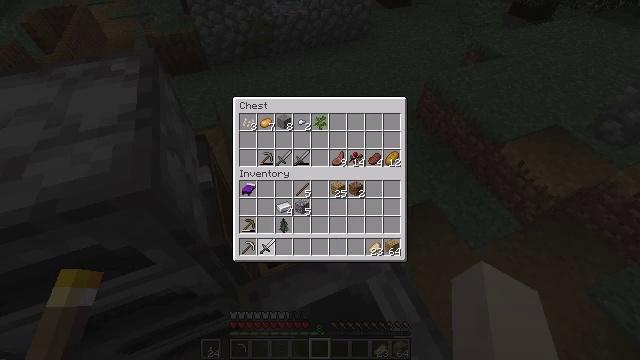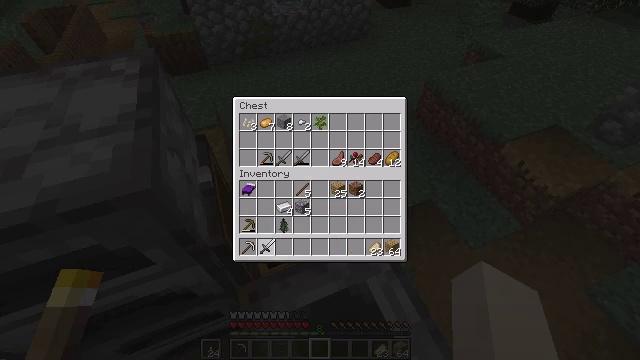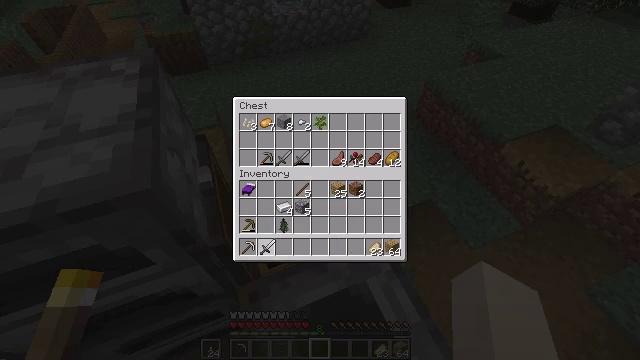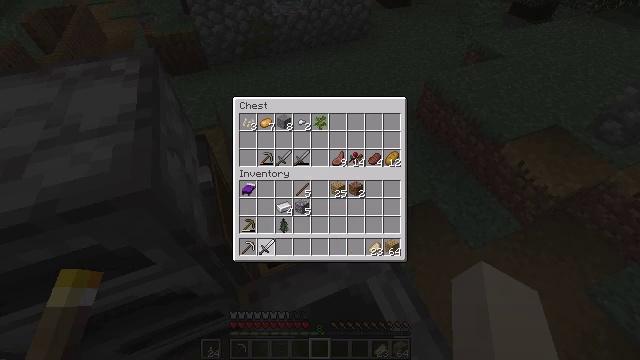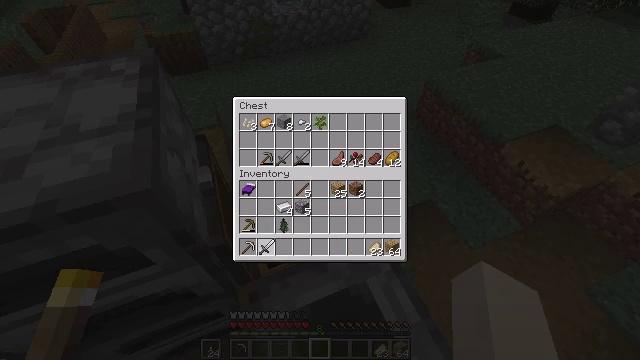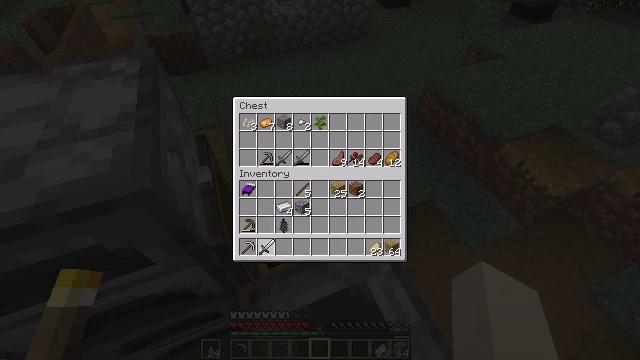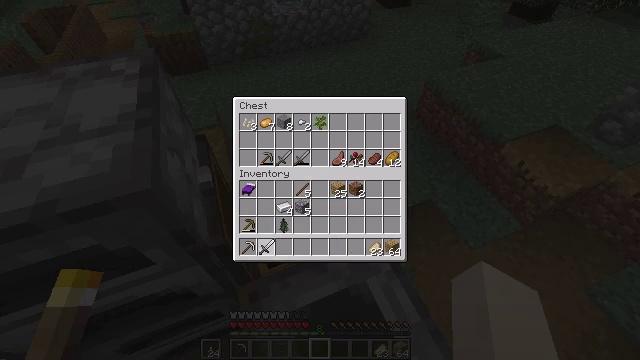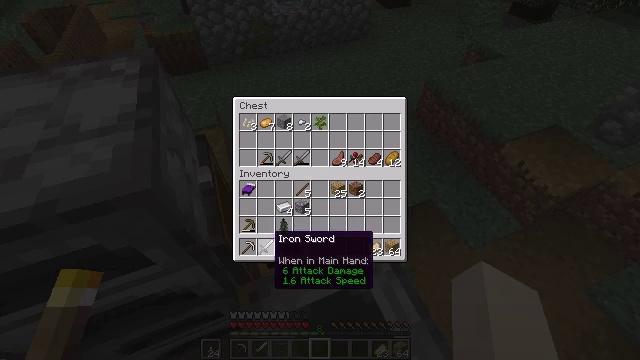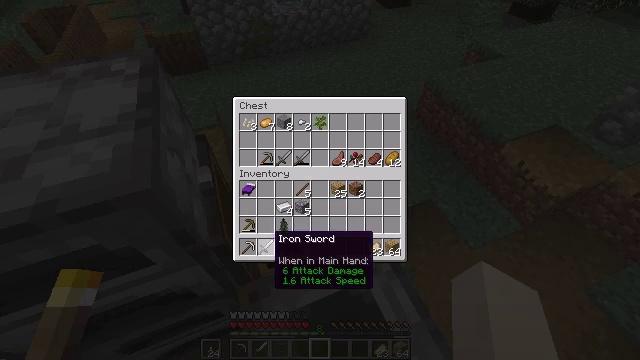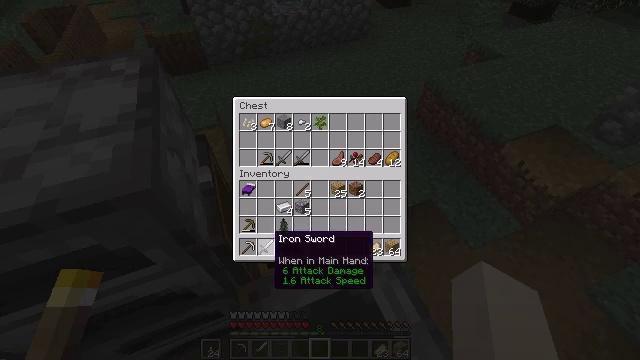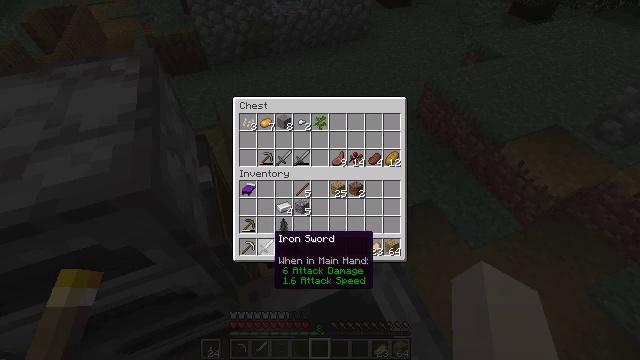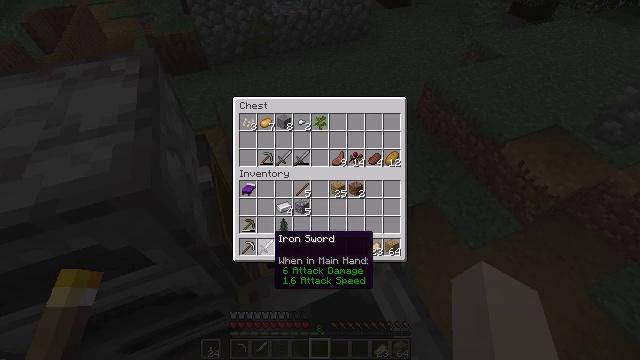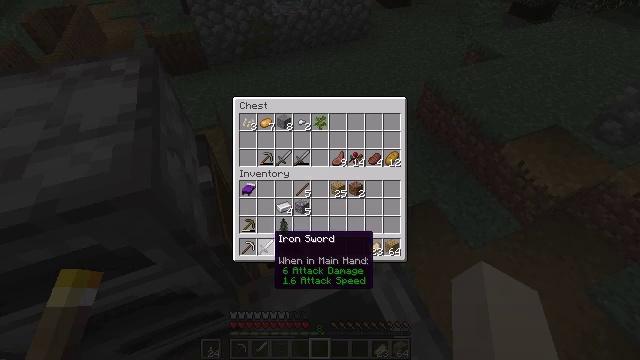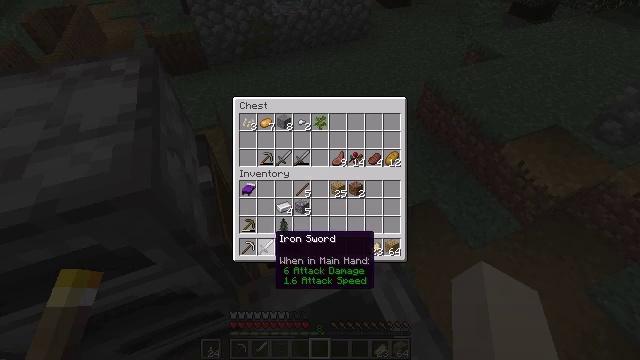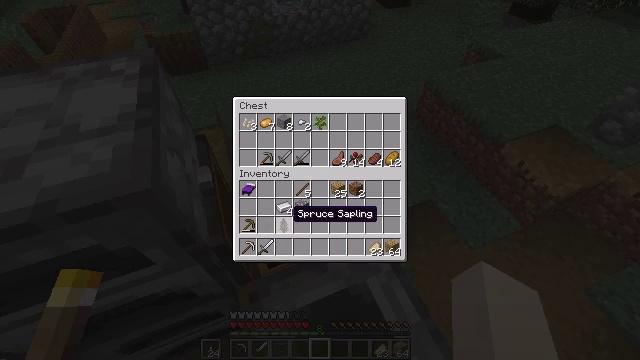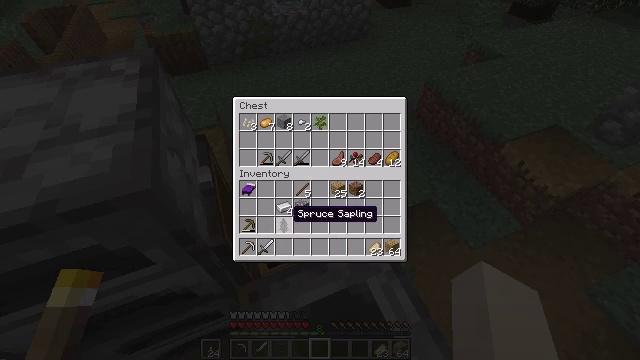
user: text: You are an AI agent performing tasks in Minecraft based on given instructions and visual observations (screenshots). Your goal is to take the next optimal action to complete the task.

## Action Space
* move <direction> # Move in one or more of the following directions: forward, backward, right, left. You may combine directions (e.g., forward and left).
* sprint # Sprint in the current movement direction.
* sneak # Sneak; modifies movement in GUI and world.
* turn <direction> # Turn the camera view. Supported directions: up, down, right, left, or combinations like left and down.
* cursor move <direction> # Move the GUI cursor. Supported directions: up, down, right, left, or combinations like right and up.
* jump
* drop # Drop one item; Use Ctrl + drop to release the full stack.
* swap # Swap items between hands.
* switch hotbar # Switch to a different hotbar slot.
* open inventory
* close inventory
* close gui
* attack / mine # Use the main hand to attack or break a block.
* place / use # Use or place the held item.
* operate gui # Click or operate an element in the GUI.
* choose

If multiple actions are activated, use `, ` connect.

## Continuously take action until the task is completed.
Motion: motion action
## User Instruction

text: Collect some oak leaves.
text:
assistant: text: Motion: no_op
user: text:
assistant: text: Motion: no_op
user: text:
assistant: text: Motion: no_op
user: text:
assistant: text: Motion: operate gui
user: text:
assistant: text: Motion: operate gui
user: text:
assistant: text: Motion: operate gui
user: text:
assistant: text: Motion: no_op
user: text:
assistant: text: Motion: no_op
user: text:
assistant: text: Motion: no_op
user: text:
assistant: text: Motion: no_op
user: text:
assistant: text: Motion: no_op
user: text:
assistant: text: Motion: no_op
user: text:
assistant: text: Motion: no_op
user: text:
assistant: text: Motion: cursor move right and up
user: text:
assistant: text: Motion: no_op
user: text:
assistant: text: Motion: no_op
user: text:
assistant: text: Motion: no_op
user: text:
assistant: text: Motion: no_op
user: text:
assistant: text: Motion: no_op
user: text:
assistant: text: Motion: no_op
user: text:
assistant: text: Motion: no_op
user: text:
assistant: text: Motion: no_op
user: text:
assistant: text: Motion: no_op
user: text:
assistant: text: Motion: no_op
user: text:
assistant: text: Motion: no_op
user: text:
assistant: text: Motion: no_op
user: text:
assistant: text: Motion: no_op
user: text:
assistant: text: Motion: no_op
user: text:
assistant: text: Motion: no_op
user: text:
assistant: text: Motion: no_op